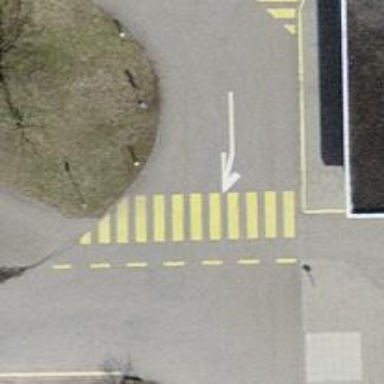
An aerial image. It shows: Marked crossing with zebra markings.